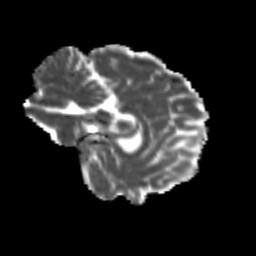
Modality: MD
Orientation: sagittal
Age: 23
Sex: female
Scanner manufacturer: siemens
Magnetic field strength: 3 T
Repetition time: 3.5 s
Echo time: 0.104 s